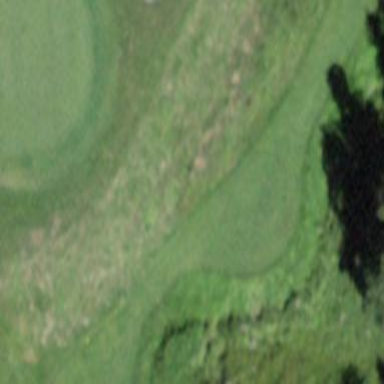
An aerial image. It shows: Golf tee.